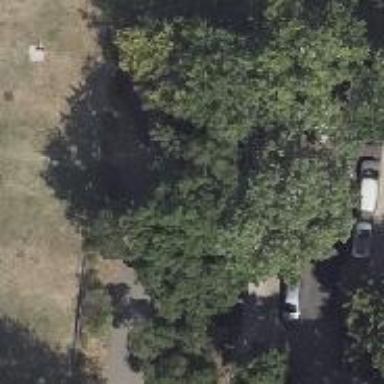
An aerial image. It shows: Deciduous broadleaved tree.